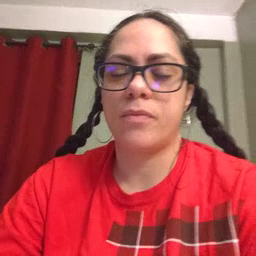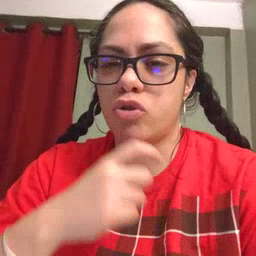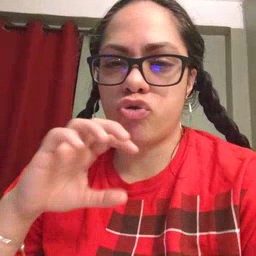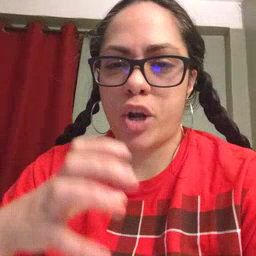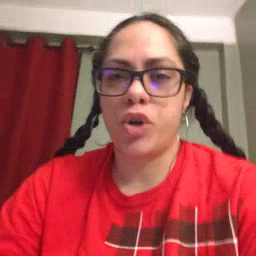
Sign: dryer